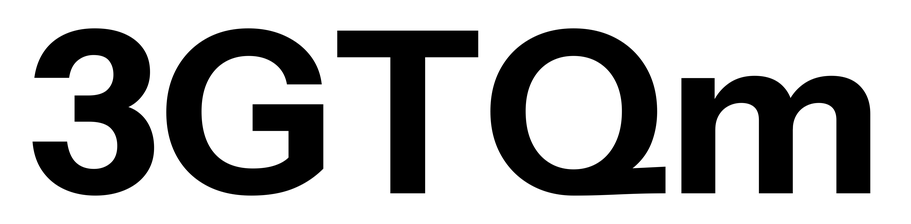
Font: InstrumentSans_Bold